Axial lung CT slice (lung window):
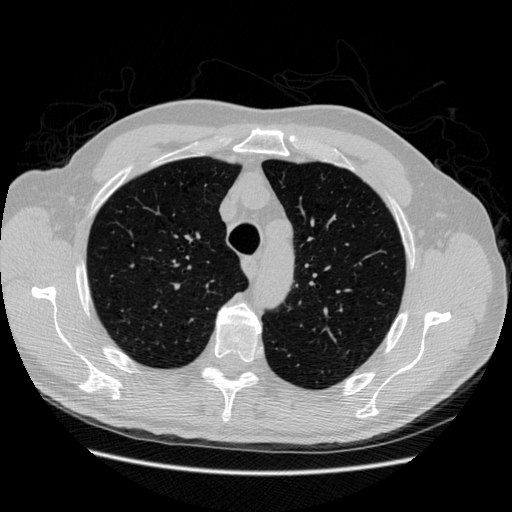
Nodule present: no